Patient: sex F, age 57
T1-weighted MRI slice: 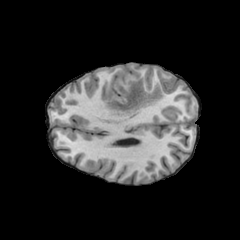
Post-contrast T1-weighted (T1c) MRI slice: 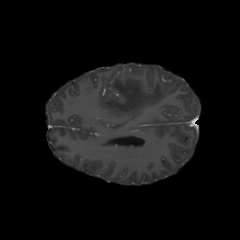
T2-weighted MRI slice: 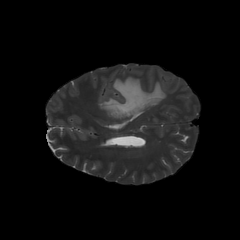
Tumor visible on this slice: yes
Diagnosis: Glioblastoma, IDH-wildtype
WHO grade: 4